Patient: sex F, age 43
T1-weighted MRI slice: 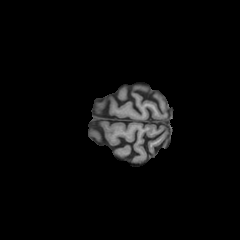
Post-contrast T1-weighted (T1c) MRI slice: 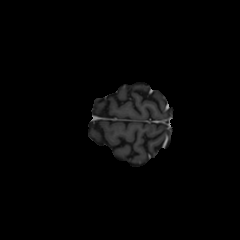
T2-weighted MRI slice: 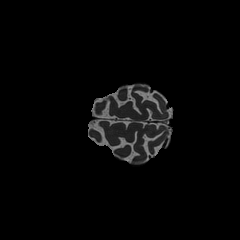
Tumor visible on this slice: no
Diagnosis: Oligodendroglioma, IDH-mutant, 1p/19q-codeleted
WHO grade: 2